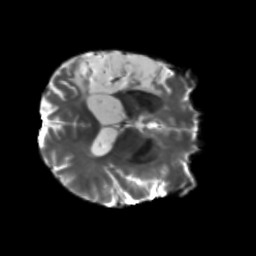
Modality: T2w
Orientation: axial
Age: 47
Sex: male
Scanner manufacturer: siemens
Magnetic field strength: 3 T
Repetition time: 5.25 s
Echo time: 0.08 s